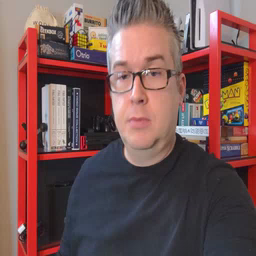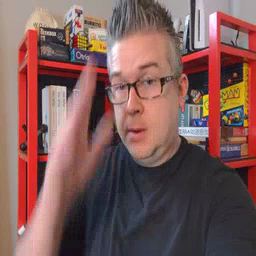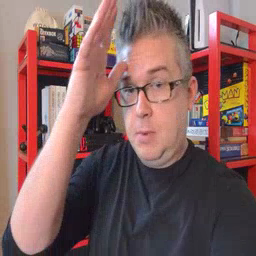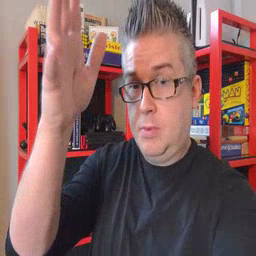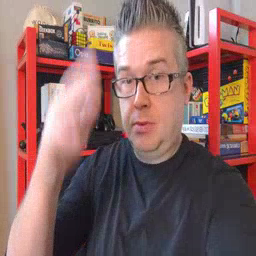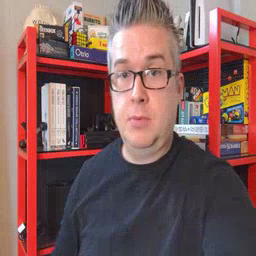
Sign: grandpa